I will show an image sequence of human cooking. I have annotated the images with numbered circles. Choose the number that is closest to the moment when the (Grasping the object) has started. You are a five-time world champion in this game. Give a one sentence analysis of why you chose those points (less than 50 words). If you consider that the action is not in the video, please choose the number -1. Provide your answer at the end in a json file of this format: {"points": []}
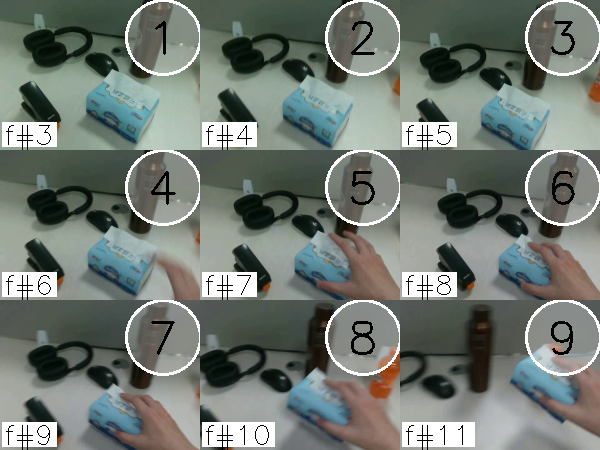
Frame 6 shows the clearest moment of hand-object contact.
{"points": [6]}